Question: I am having a problem with a specific email address. When I use that address in 'to' attribute, it works and the email goes through. But when I put the same address in 'failto' and try sending email to an address that doesn't exist, I get the following error:

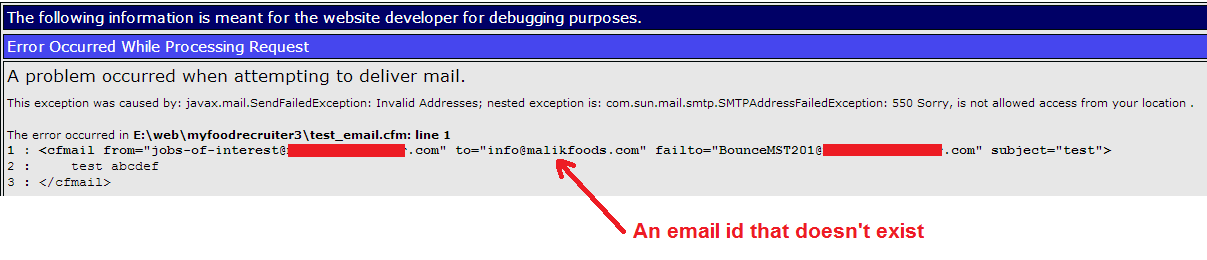
Answer: My administrator found out it was the problem with the Mail Server. He changed the Mail Server and it started working.